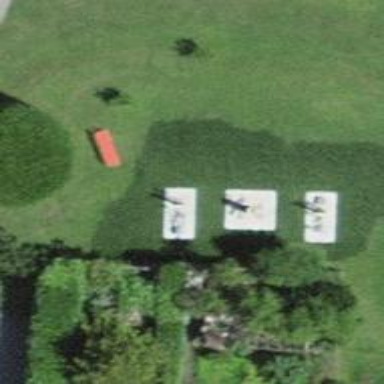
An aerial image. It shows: Fitness station in leisure land.